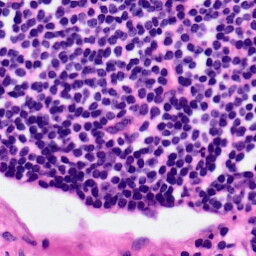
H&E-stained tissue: Pancreatic